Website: home-depot
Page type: billing-address
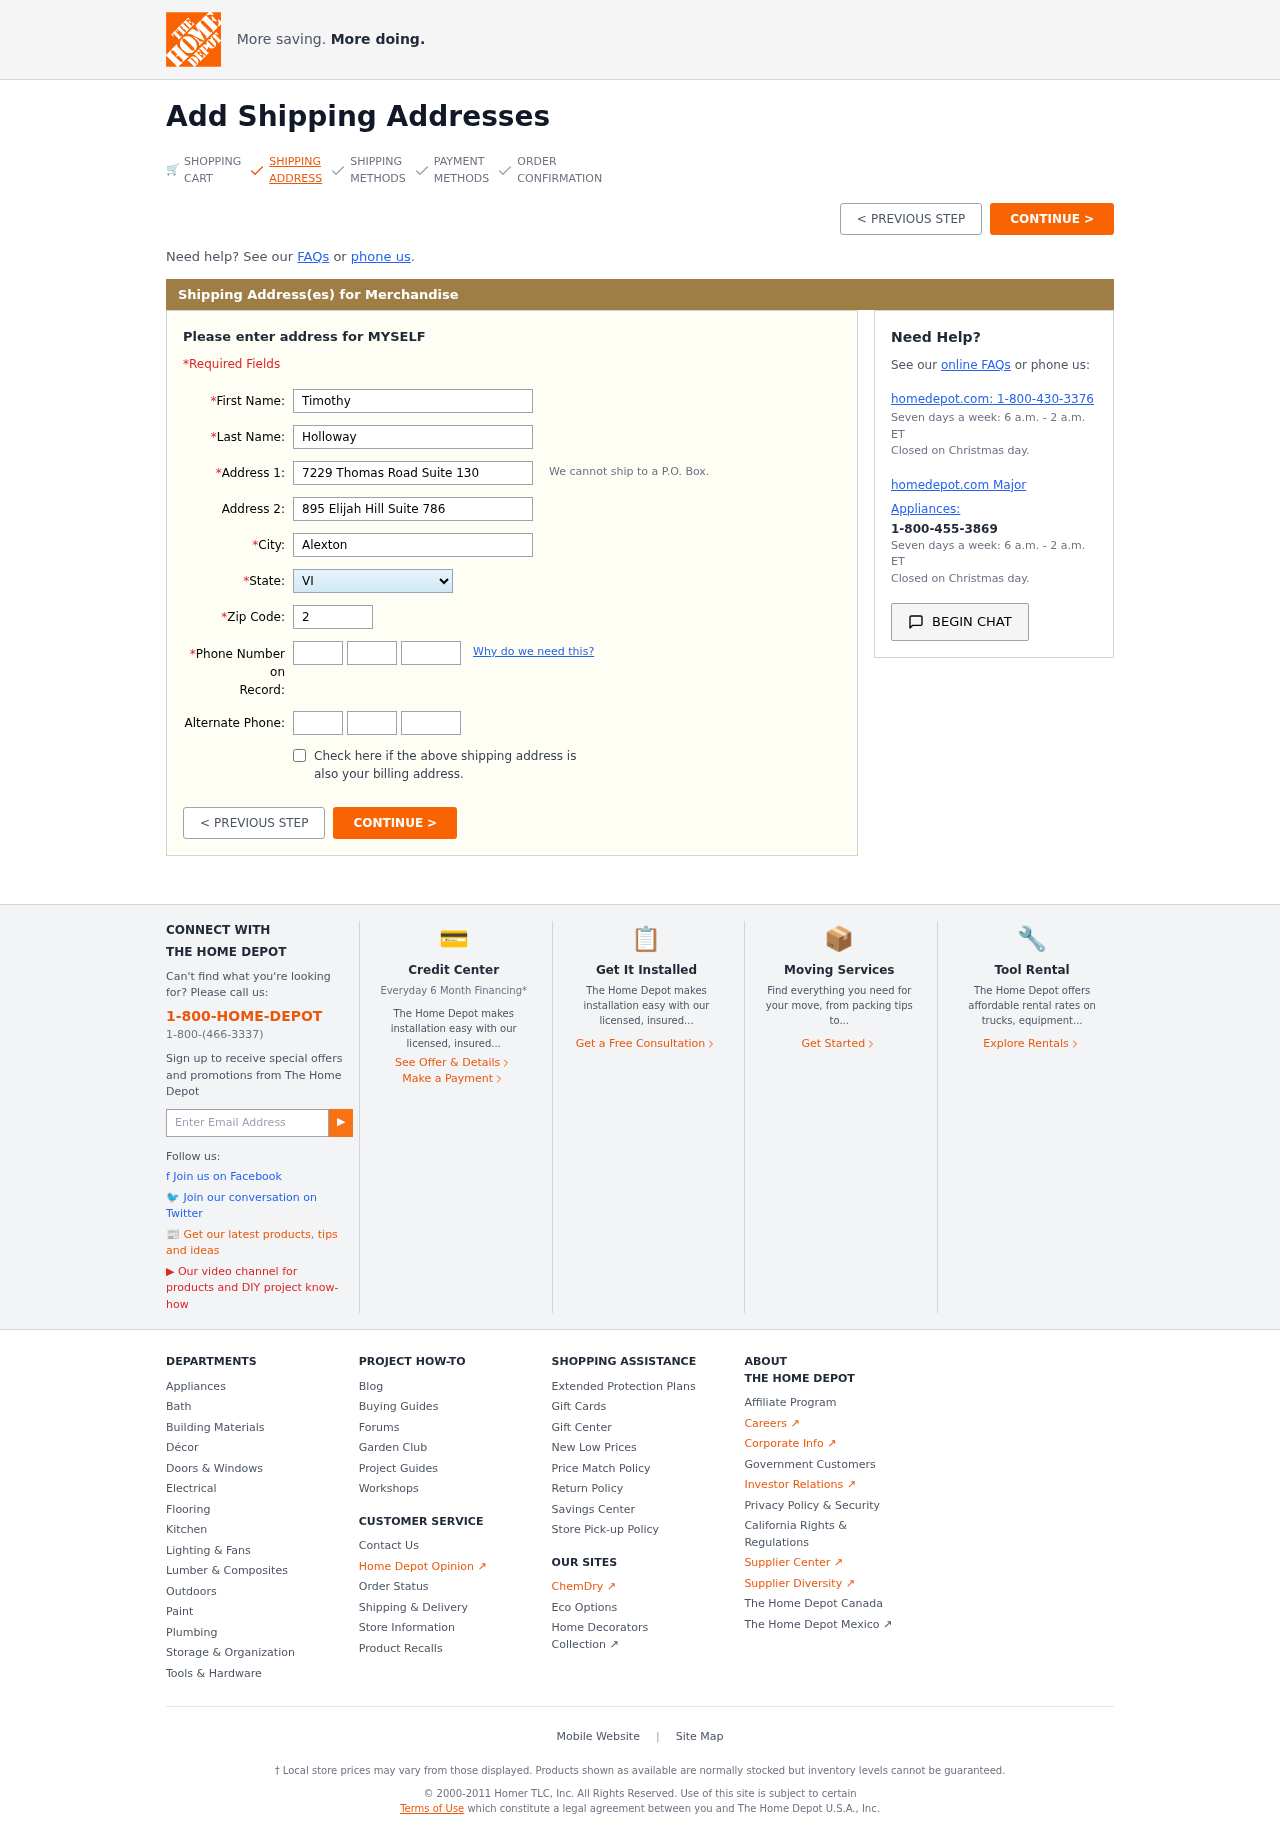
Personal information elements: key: PII_STATE
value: VI
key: PII_FIRSTNAME
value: Timothy
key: PII_LASTNAME
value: Holloway
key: PII_STREET
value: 7229 Thomas Road Suite 130
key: PII_STREET2
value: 895 Elijah Hill Suite 786
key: PII_CITY
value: Alexton
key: PII_POSTCODE
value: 22297
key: PII_PHONE_AREA
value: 684
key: PII_PHONE_PREFIX
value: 297
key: PII_PHONE_LINE
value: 0472